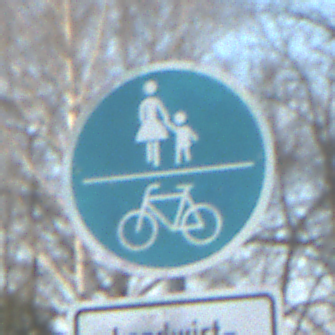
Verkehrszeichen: GemeinsamerGehUndRadweg
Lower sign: BesondereFahrzeugeUndTransportgueter6
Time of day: MorningAfternoon
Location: Outdoor (Suburban)
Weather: PartlyCloudy
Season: NotSpecified
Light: Natural